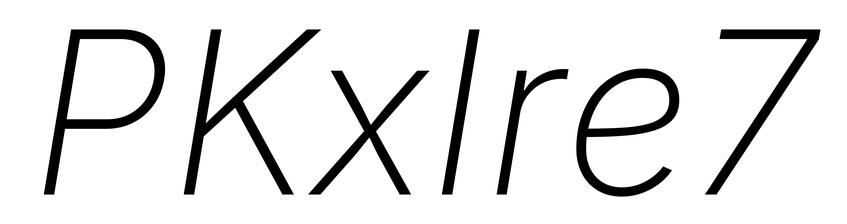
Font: Inter-Italic_ExtraLight_Italic